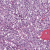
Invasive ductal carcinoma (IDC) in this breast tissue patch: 1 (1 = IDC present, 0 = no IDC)